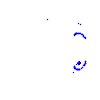
Particle: proton